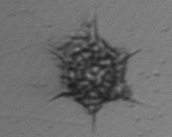
Label: Dictyocha